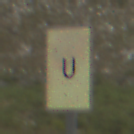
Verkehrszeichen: AnkuendigungOderFortsetzungUmleitungOhnePfeilsymbol
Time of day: Midday
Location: Outdoor (Nature)
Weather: Overcast
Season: NotSpecified
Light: Natural